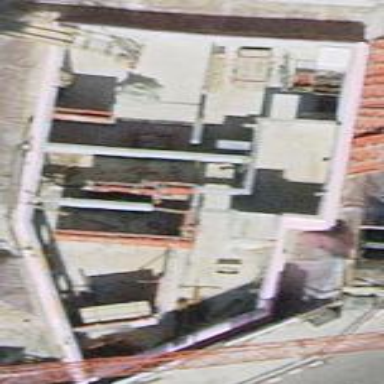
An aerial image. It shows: Apartment building with flat roof.